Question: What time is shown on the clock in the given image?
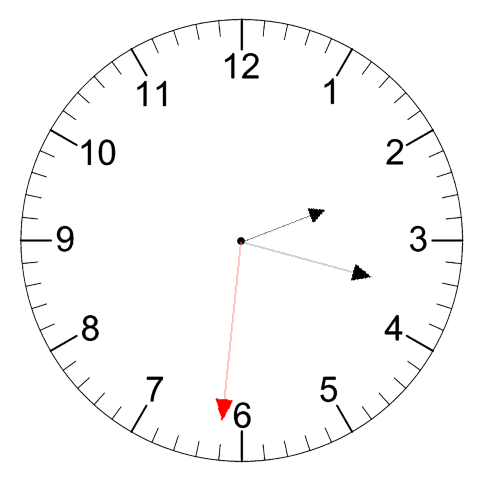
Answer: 02:17:31